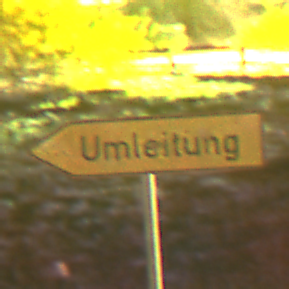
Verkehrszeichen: UmleitungswegweiserLinksweisend
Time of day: Night
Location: Outdoor (Suburban)
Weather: Clear
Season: NotSpecified
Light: Artificial